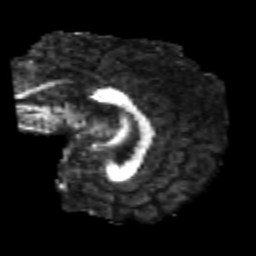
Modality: FA
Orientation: sagittal
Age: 22
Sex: male
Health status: healthy
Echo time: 0.074 s